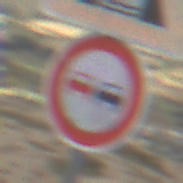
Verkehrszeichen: Ueberholverbot
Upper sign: BeweglicheBruecke
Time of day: Midday
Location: Outdoor (Nature)
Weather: PartlyCloudy
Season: NotSpecified
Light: Natural